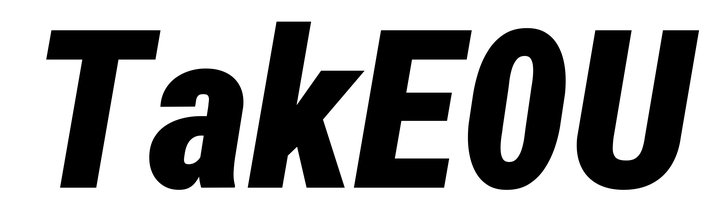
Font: Roboto-Italic_Condensed_Black_Italic